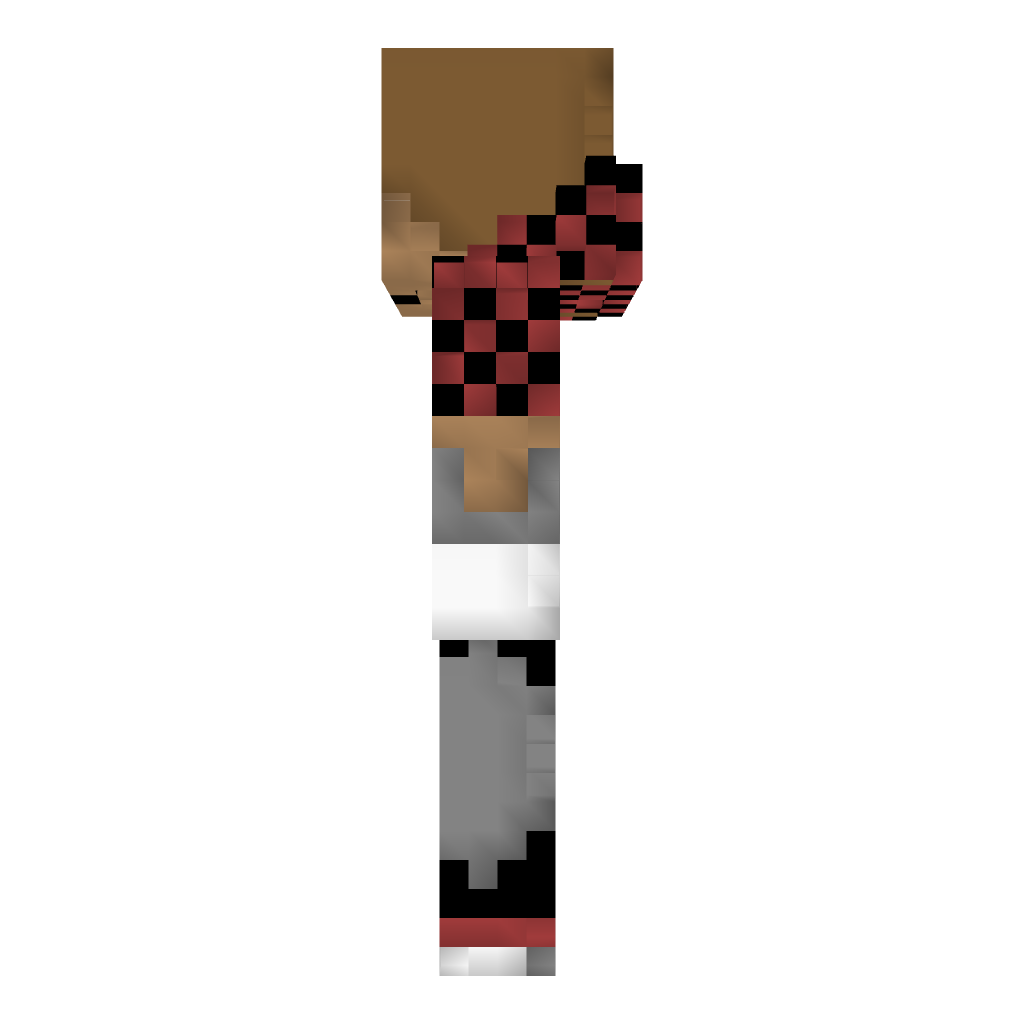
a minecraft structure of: BajanCanadian bad low quality